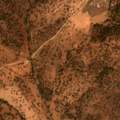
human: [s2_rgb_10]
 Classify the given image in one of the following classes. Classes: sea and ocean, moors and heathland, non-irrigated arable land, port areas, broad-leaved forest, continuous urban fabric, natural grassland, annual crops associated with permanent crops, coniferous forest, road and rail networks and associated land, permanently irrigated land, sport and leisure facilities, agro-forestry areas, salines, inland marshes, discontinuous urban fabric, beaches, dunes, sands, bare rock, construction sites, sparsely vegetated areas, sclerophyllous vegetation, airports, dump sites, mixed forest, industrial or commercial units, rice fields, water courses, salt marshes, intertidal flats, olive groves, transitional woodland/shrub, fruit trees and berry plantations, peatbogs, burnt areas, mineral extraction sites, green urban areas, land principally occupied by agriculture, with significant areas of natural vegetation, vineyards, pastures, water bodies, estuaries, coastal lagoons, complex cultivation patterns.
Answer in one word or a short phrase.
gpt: agro-forestry areas